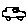
Label: car